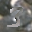
Label: 3